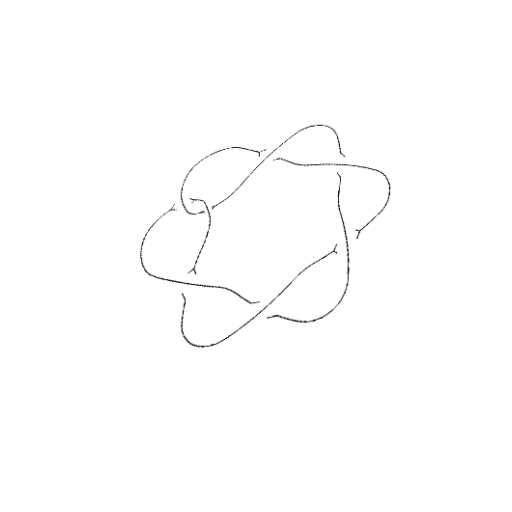
Crossing number: 7